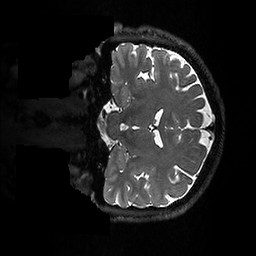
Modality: T2w
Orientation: coronal
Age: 37
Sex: male
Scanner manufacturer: ge
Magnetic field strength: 3 T
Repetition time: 3.202 s
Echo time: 0.06696 s